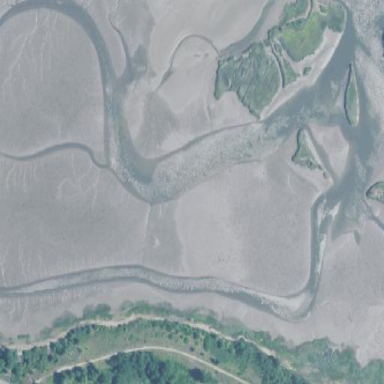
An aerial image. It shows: Tidal wetland with tidal flats.